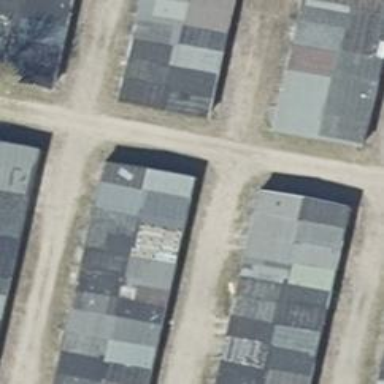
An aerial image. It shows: Group of garages.